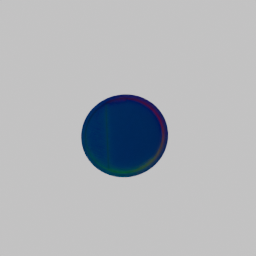
Label: decoration